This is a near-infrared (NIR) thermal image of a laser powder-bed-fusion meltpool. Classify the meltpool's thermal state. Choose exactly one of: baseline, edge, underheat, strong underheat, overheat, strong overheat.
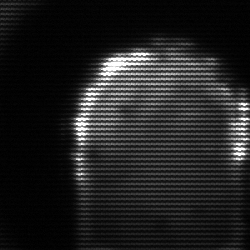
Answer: baseline